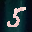
Label: 5